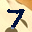
Label: 7